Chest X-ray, PA view. Patient: 42 years old, sex F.
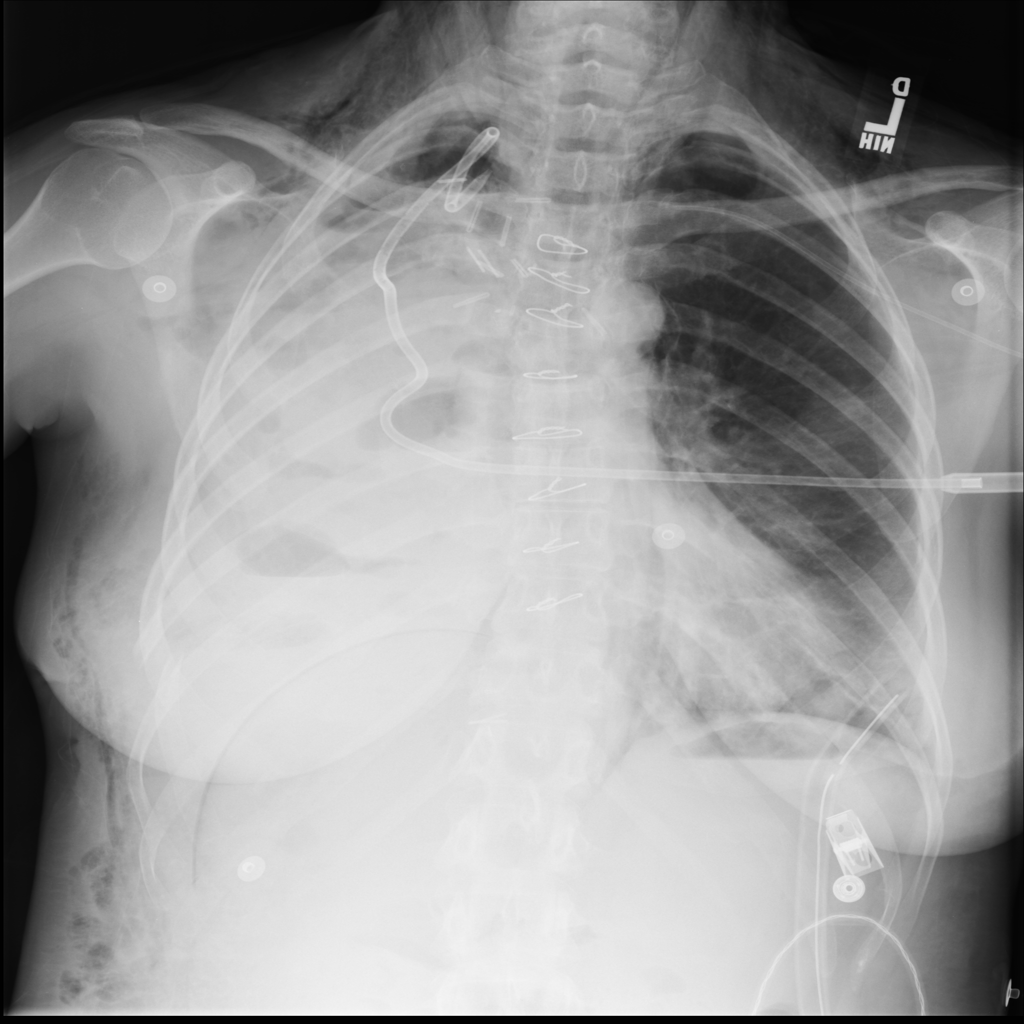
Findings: Atelectasis, Consolidation, Infiltration